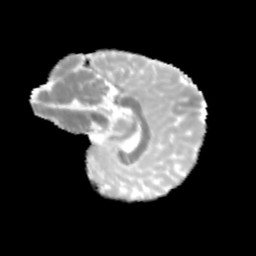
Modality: MD
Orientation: sagittal
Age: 11
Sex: female
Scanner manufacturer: siemens
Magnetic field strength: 3 T
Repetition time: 3.8 s
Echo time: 0.07 s